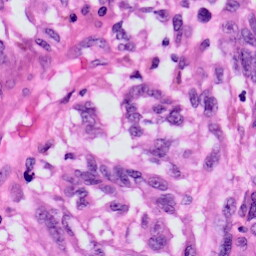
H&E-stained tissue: Skin